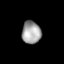
Tissue: lung
Cell type: Epithelial cells
Senescence score: 0.1248
Nuclear area (px): 426
Mean DAPI intensity: 160.566